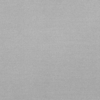
Label: dusty